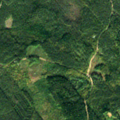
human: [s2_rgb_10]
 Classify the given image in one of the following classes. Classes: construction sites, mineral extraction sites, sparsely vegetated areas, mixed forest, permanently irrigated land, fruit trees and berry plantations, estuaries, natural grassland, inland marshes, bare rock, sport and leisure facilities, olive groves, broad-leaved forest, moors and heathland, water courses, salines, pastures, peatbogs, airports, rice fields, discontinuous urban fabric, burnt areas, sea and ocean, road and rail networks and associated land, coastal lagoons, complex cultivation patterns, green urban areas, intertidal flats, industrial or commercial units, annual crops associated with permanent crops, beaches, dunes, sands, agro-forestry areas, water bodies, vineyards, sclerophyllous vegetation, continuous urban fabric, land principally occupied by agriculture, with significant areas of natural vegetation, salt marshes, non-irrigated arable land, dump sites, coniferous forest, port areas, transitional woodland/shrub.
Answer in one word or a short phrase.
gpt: coniferous forest